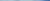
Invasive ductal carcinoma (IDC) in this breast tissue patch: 0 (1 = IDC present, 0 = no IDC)